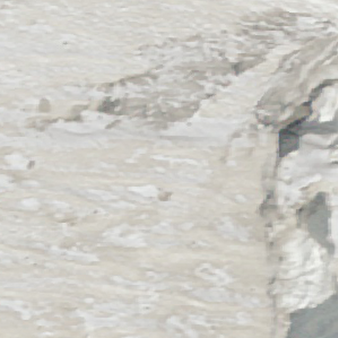
Label: other